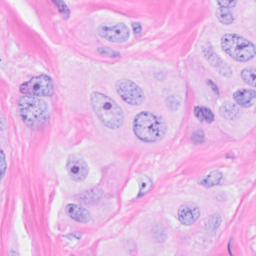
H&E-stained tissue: Breast